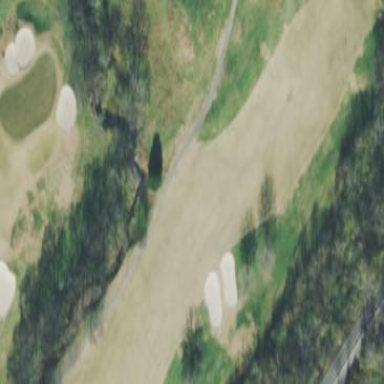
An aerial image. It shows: Golf fairway in the image.